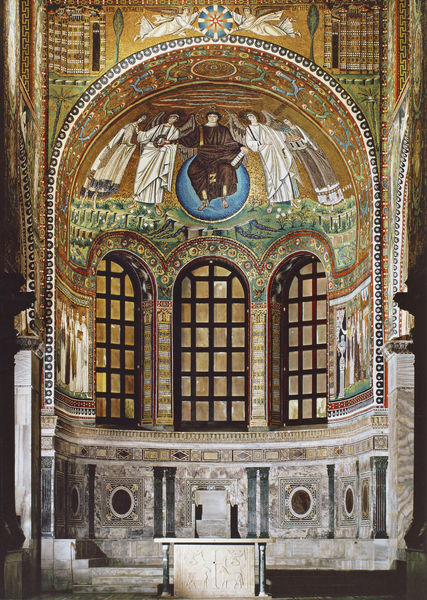
Titel: San Vitale
Standort: Ravenna, S. Vitale (EU - I - Emilia-Romagna)
Schlagwörter: flügel, gott, weiß, gelb, fenster, glas, marmor, säule, säulen, wiese, stein, kirche, gold, fliegen, engel, relief, bogen, farbe, rundbogen, kuppel, stufen, hoch, foto, kugel, altar, heiligenschein, christus, jesus, apsis, fresken, chor, heilige, deckengemälde, fresko, globus, fresco, kirchenfenster, mandorla